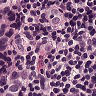
Metastatic tissue present: yes